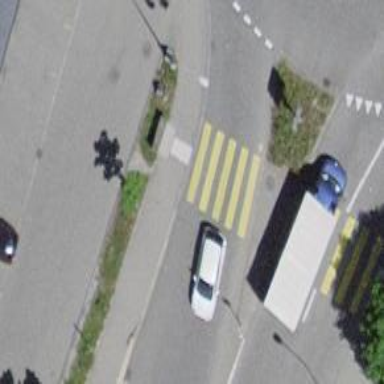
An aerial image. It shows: Marked crossing with pedestrian island.